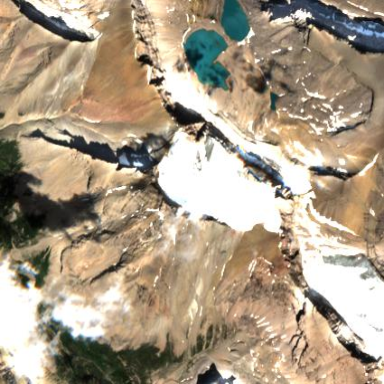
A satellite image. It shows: Majestic glacier in the distance.